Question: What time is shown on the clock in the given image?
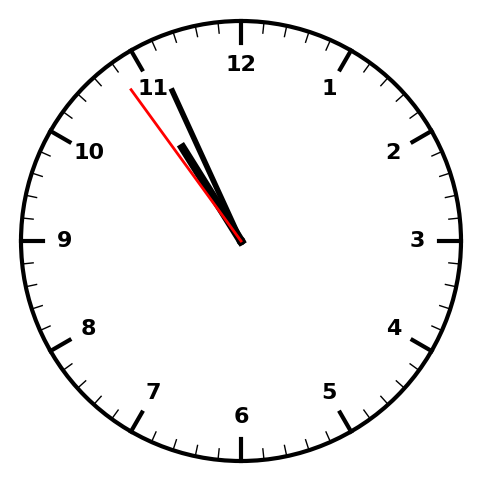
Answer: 10:55:54